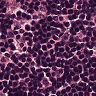
Metastatic tissue present: no